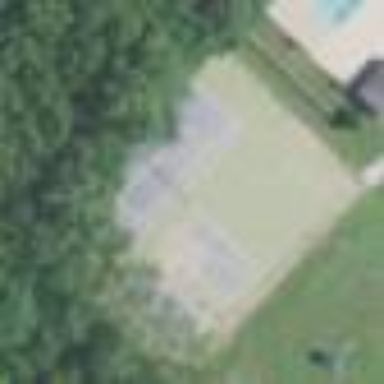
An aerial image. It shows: Tennis court on pitch designated for leisure land.